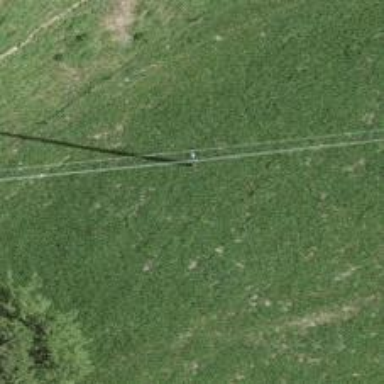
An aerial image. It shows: Utility pole in the area.